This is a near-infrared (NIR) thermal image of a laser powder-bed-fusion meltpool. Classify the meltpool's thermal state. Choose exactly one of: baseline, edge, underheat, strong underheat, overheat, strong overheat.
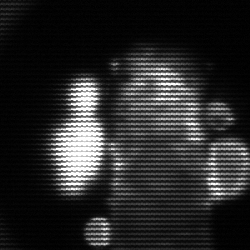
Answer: strong underheat